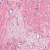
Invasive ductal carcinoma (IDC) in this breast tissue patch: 1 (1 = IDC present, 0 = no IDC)